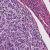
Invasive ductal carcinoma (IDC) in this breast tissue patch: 1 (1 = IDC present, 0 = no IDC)